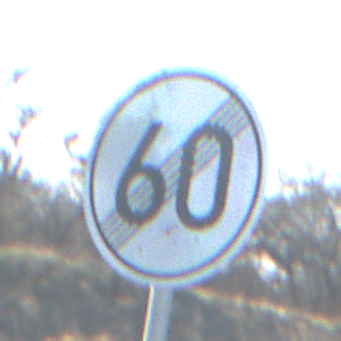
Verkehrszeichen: EndeGeschwindigkeit60
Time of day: MorningAfternoon
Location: Outdoor (Nature)
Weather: PartlyCloudy
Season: NotSpecified
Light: Natural